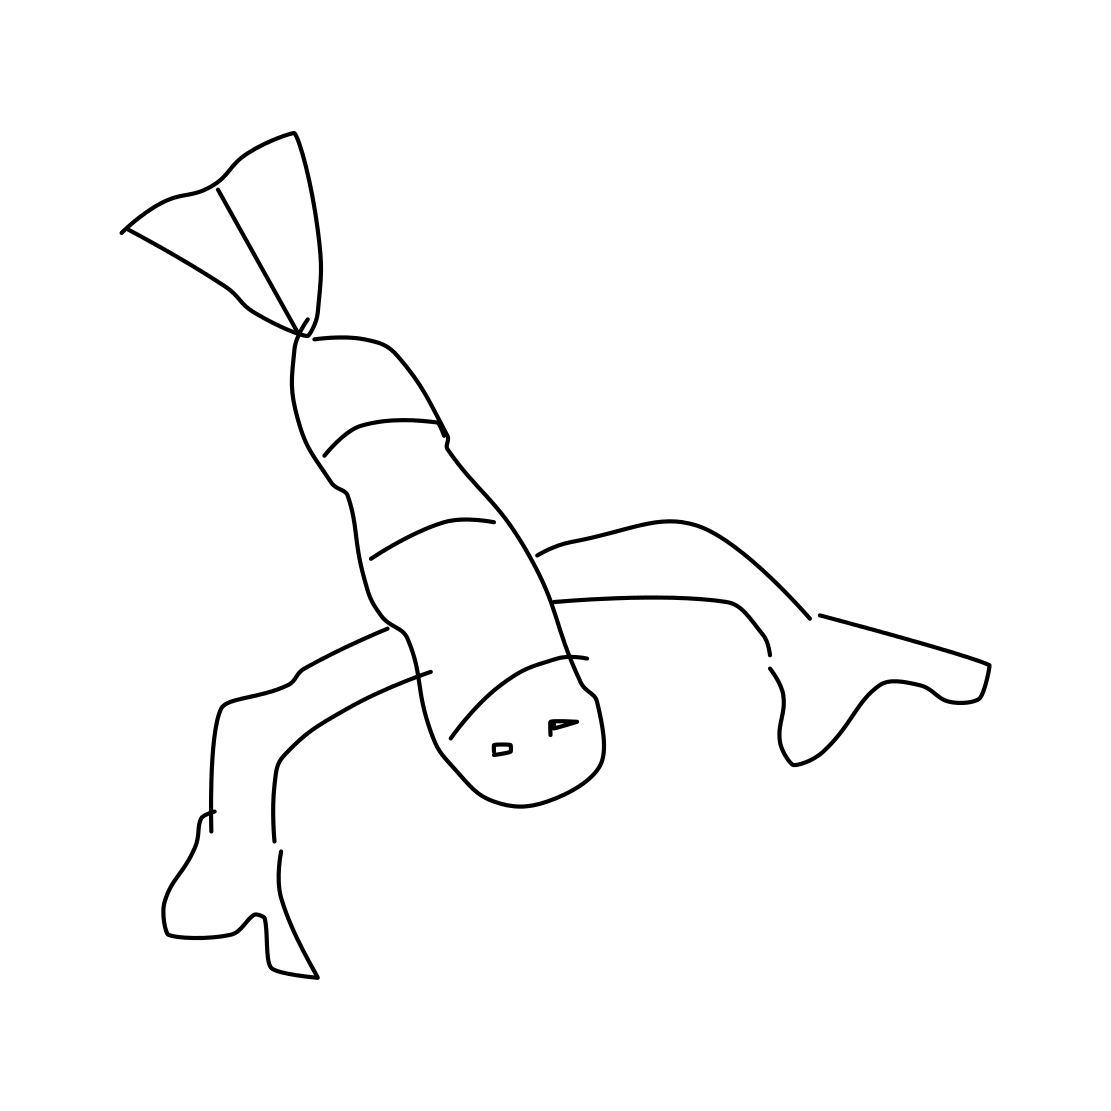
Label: lobster